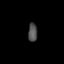
Tissue: lung
Cell type: Endothelial cells
Senescence score: 0.5968
Nuclear area (px): 161
Mean DAPI intensity: 80.466